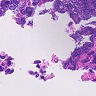
Metastatic tissue present: no